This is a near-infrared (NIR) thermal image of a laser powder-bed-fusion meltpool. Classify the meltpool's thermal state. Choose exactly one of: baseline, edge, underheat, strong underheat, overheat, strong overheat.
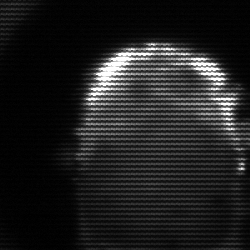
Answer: baseline